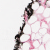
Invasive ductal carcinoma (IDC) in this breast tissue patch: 0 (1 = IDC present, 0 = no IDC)